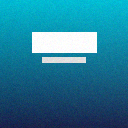
Screen state: on